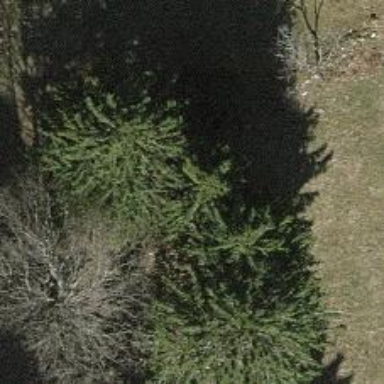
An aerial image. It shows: Needle-leaved tree in its natural environment.